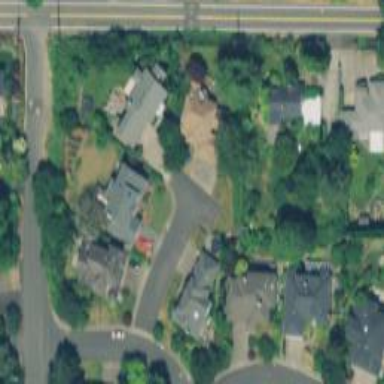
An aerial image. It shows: Residential road with sidewalk on the left side.